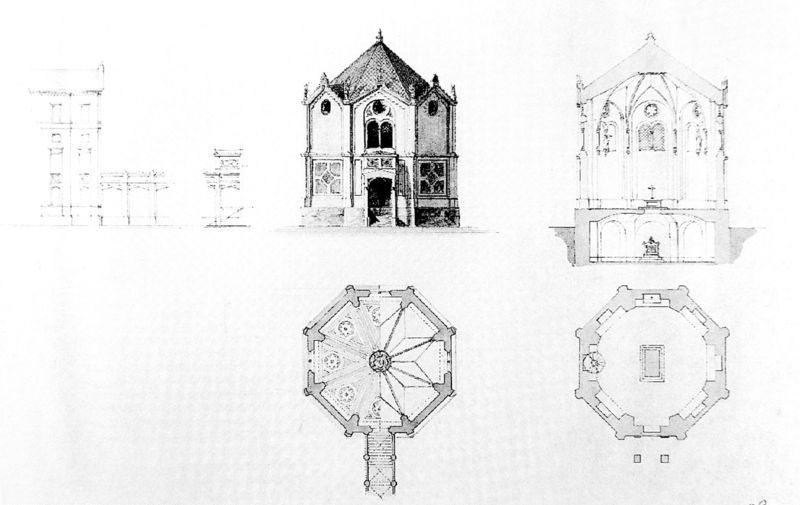
Titel: Entwurf zu einer Grabkapelle für Maximilian II. bei der Beamtenreliktenanstalt in München
Künstler: Eduard Riedel
Standort: München
Institution: Bayerische Staatsbibliothek
Schlagwörter: schatten, weiß, fenster, grau, laterne, licht, mitte, schwarz, skizze, säulen, tür, zeichnung, zimmer, dach, gebäude, haus, kappen, architektur, sockel, felder, kirche, boden, blatt, gotik, kreis, rund, turm, oktagon, ansicht, bogen, fassade, italien, perspektive, studie, giebel, ziegel, grafik, graphik, linien, hof, treppe, könig, spitz, symmetrie, aufgang, geschlossen, anbau, eingang, gang, italie, nische, tusche, zugang, innenhof, gewölbe, eckig, bayern, kloster, kreuz, linie, symmetrisch, rippen, schnitt, blanc, noir, schwarzweiß, entwurf, altar, rom, fries, aussenansicht, dreiecksgiebel, portal, schlussstein, sims, karte, gesims, skulpturen, gruft, sarg, gotisch, kreuzgratgewölbe, rippengewölbe, rosette, spitzbogen, grab, giebelfiguren, portikus, apsis, zentral, romanik, vue, chor, kapelle, historismus, hot, baldachin, plan, achsen, tempel, konche, pavillon, wendeltreppe, basis, vorlagen, tpr, glauben, tiegel, querschnitt, mausoleum, pagode, geometrie, gothisch, bau, rosetten, oktogon, achteck, achteckig, oktogonal, sakralbau, masswerk, grabmal, oktagonal, octogon, monument, basilika, riss, grundriss, bauwerk, lisenen, colonne, aufriss, architekturzeichnung, fensterachsen, bauplan, sizze, krypta, zentralbau, zeltdach, romanisch, arkadengang, polygon, rotunde, mehreck, lisene, rundbau, innenräume, vasari, längsschnitt, untergeschoss, theatinerkirche, pyramidendach, architecture, croquis, arc, dessin, spitzdach, sarkophag, fasade, bürklein, neogotik, ansichten, kirchenbau, maximilian ii., maximilian ii. von bayern, friedrich bürklein, neugotik, riedel, stilarchitektur, strebepfeiler, biforium, doppelfenster, classique, edifice, zeichnng, planung, faltdach, spätgotik, neostile, riedl, grate, könig maximilian ii., alternirend, außenmauer, außenmauern, biforiumsfenster, biforiumsmotiv, bürcklein, chapelle, choeu, chur, dome, eglise, eglse, elevation, felderung, fensterachsenf, geomentrie, giebelbekrönung, giebelskulpturen, gothique, grabanlage, grabkapelle, gruppenfenster, gurte, kapellengeschoss, kreuzrippengebölbe, könig maximilian ii. von bayer, lierne, neo gothique, octogone, polygonalrotund, polygonalrotunde, prague, spätgotisch, späthistorismus, sternrippen, sternrippengewölbe, summer house star / hvezda, ziborium, symétrie, papier, voute, crayon, ganz, flamboyant, okatgon, fenêtres, außenseite, sainte, perspective, coupe, temple, art, autel, circulaire, renaisance, octagon, vatican, roman, chapelle sixtine, construction, tracé, catholique, baie, haut, ghotik, schnittzeichnung, tempietto, tempieto, baptistère, vues, achteckzig, central, crypte, geometie, paln, plan centré, valois, plan au sol, coupe longitudinale, centré, architecure, axonométrie, rayonnant, contrefort, constructuion, historique, chappelle, gotique, rißzeichnung, zeichnunk